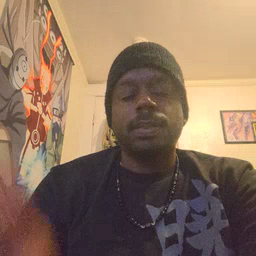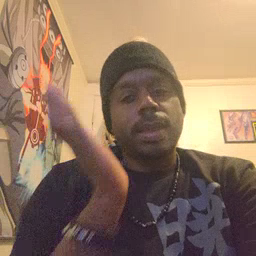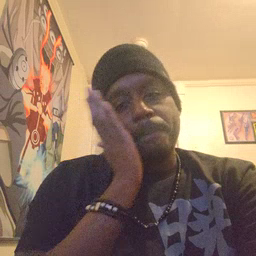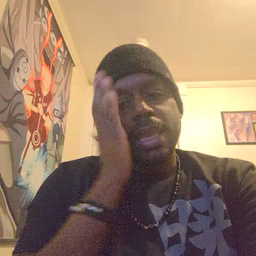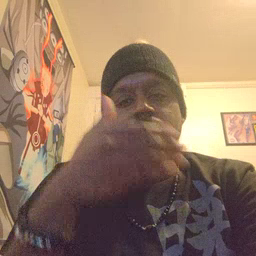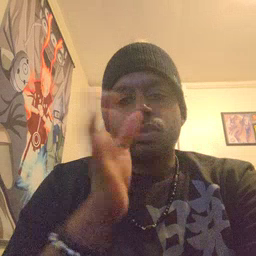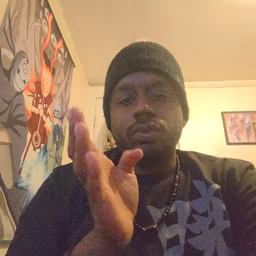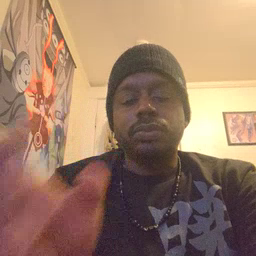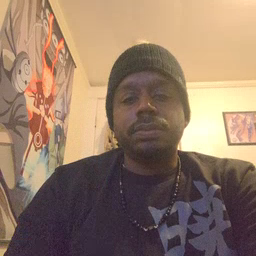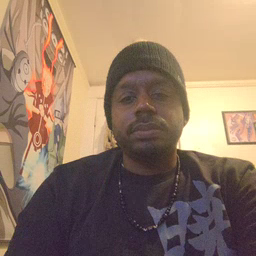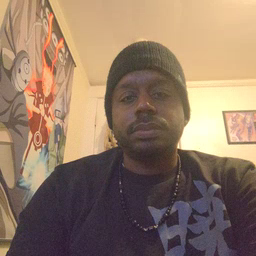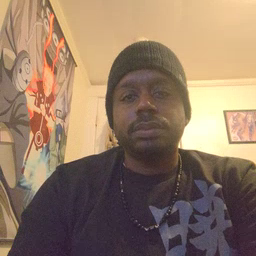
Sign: bedroom